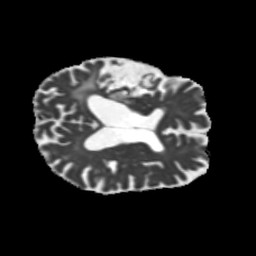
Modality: MD
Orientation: axial
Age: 68
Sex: male
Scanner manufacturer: siemens
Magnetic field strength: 3 T
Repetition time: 5.25 s
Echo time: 0.08 s